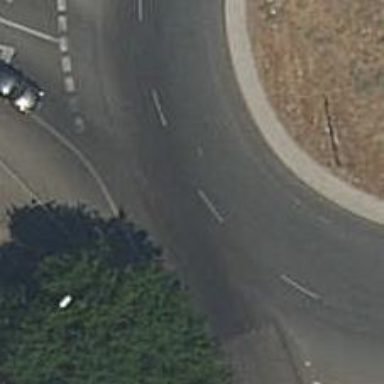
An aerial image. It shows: Primary highway with asphalt surface leading to roundabout.